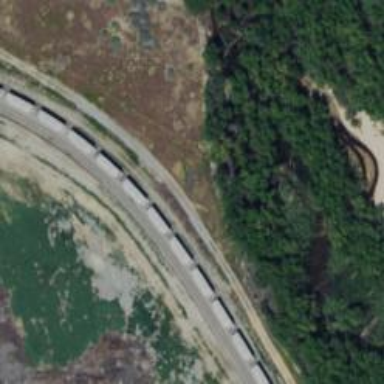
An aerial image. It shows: Railway siding for service.